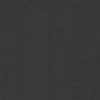
Label: dusty